Question: I'm using the Nimbus look and feel. When I have a JList and I select the first or the last item the highlight is rounded. Normally it's a square shape.

How do I change it to square as the other elements?
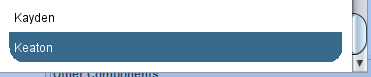
Answer: I had accidentally changed the BorderFactory to use Line Border with rounded corners. After removing this the cells appeared correctly.